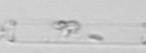
Label: Cerataulina_pelagica